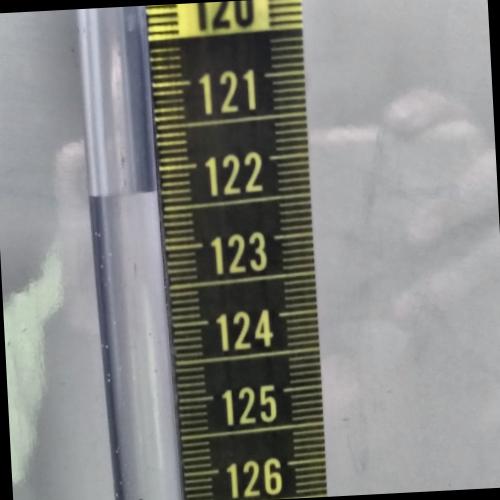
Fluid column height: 122.3 cm